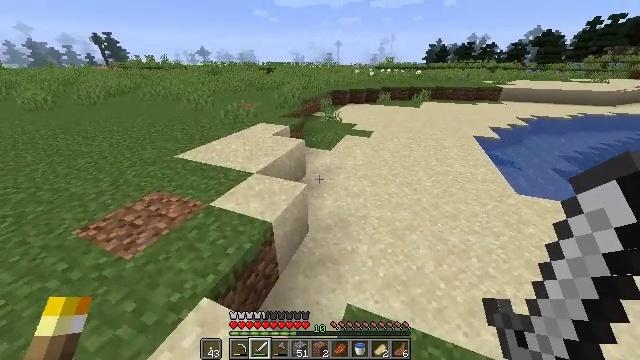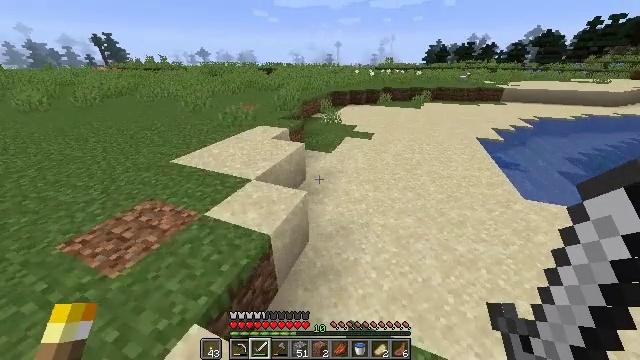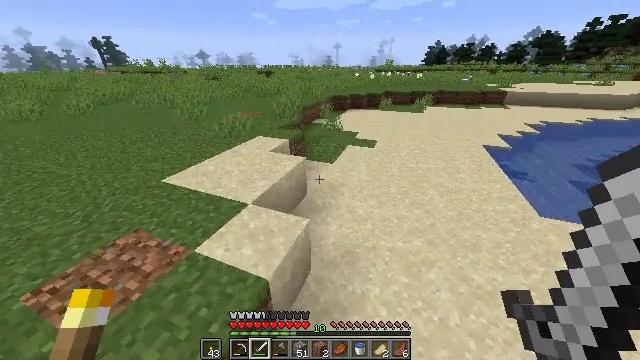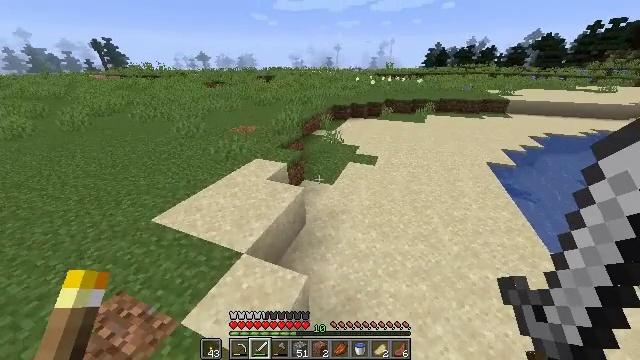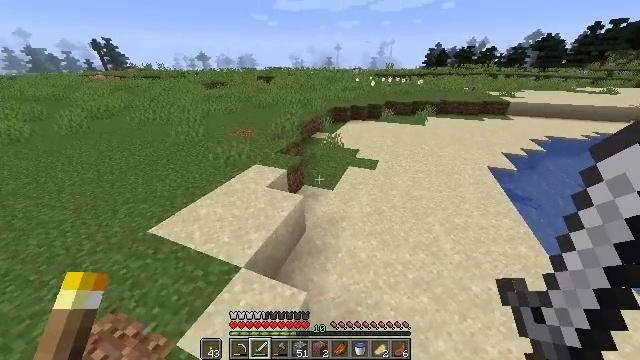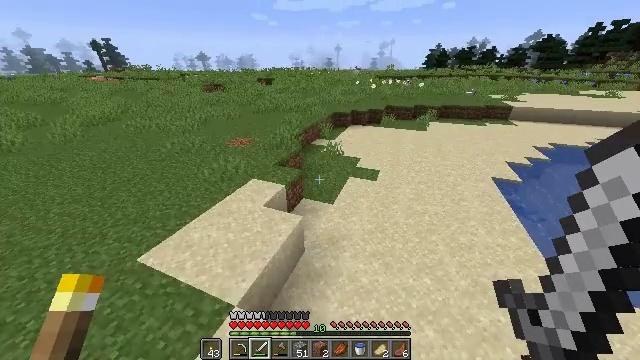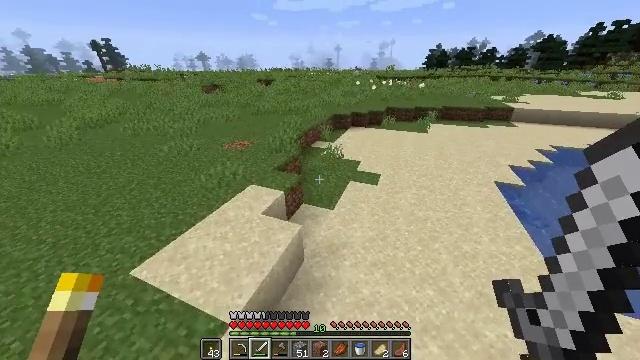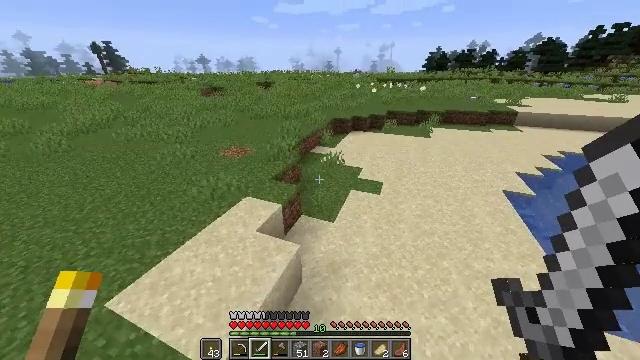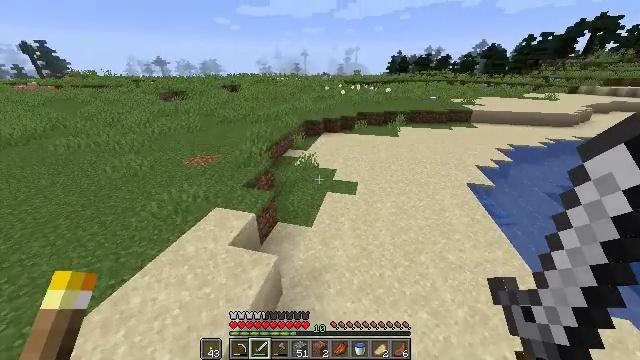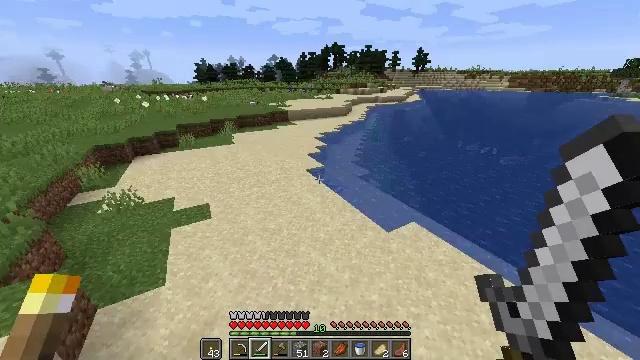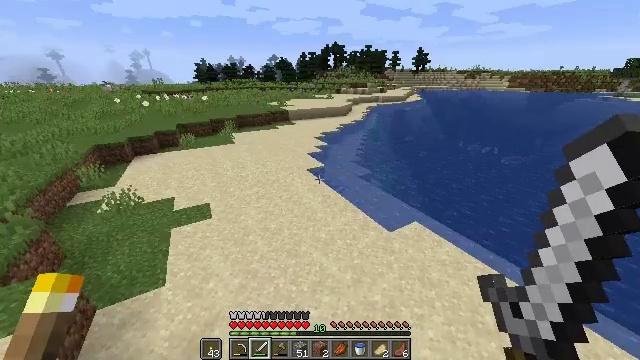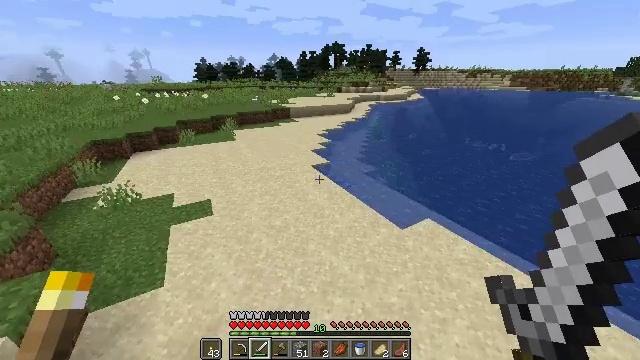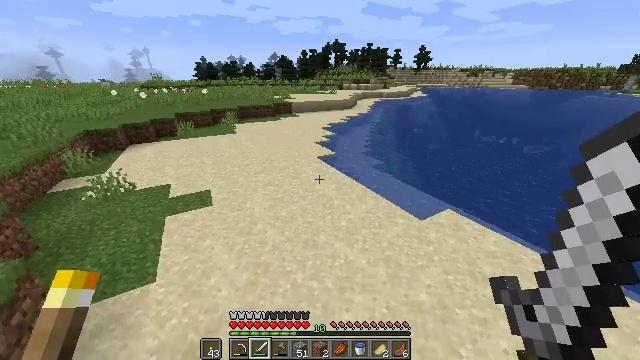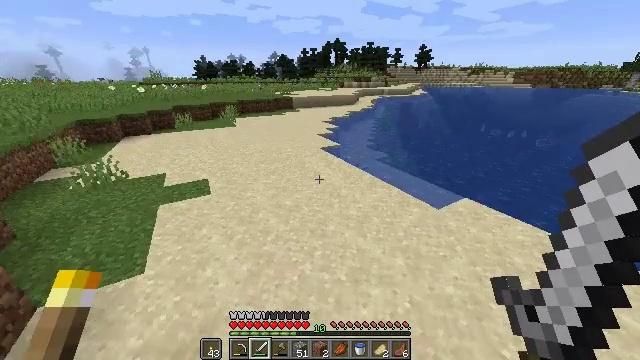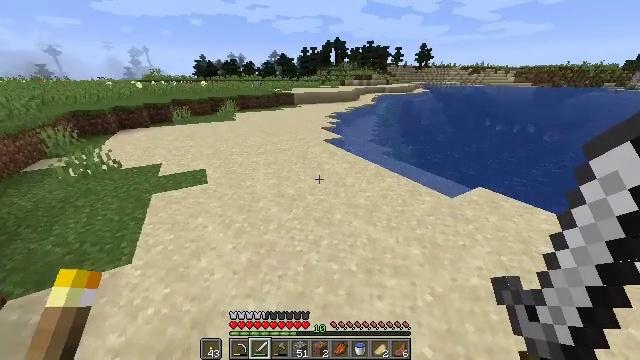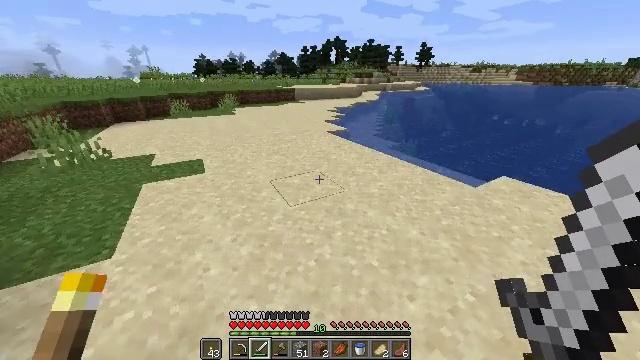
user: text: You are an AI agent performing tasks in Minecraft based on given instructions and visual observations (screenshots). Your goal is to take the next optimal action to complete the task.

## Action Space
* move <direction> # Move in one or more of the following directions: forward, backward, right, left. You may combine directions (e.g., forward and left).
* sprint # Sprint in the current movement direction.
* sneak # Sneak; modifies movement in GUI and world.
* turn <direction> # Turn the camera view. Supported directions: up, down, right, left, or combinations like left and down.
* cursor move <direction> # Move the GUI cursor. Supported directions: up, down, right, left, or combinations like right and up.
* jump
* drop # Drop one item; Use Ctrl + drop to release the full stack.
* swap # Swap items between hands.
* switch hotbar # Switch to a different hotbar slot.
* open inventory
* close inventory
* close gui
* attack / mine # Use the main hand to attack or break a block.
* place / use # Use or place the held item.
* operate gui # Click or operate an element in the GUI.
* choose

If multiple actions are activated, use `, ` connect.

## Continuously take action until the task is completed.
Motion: motion action
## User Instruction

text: Punch the spruce leaves to get saplings.
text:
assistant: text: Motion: move forward, sprint
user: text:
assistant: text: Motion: move forward, sprint, jump
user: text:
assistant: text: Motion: move forward, sprint, jump
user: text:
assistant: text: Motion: move forward, sprint, jump
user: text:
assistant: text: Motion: move forward, sprint, jump
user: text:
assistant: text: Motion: move forward, sprint, jump
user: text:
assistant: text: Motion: move forward, sprint, jump
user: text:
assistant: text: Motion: move forward, sprint, turn right, jump
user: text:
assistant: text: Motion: move forward, sprint, turn right and up, jump
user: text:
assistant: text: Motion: move forward, sprint, jump
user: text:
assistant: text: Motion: move forward, sprint, jump
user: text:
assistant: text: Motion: move forward, sprint, jump
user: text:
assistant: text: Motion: move forward, sprint, jump
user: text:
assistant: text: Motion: move forward, sprint, jump
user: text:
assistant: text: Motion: move forward, sprint, jump
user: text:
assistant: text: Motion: move forward, sprint, jump
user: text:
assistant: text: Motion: move forward, sprint, jump
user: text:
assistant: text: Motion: move forward, sprint, jump
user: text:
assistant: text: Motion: move forward, sprint, jump
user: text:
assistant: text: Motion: move forward, sprint, jump
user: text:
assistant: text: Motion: move forward, sprint, jump
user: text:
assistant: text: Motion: move forward, sprint, jump
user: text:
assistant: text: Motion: move forward and move left, sprint, jump
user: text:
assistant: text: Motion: move forward and move left, sprint, jump
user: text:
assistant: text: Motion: move forward and move left, sprint, jump
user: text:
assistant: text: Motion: move forward and move left, sprint, jump
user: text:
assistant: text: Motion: move forward and move left, sprint, jump
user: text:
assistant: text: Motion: move forward and move left, sprint, jump
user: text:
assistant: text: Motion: move forward and move left, sprint, jump
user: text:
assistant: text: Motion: move forward and move left, sprint, jump